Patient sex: M
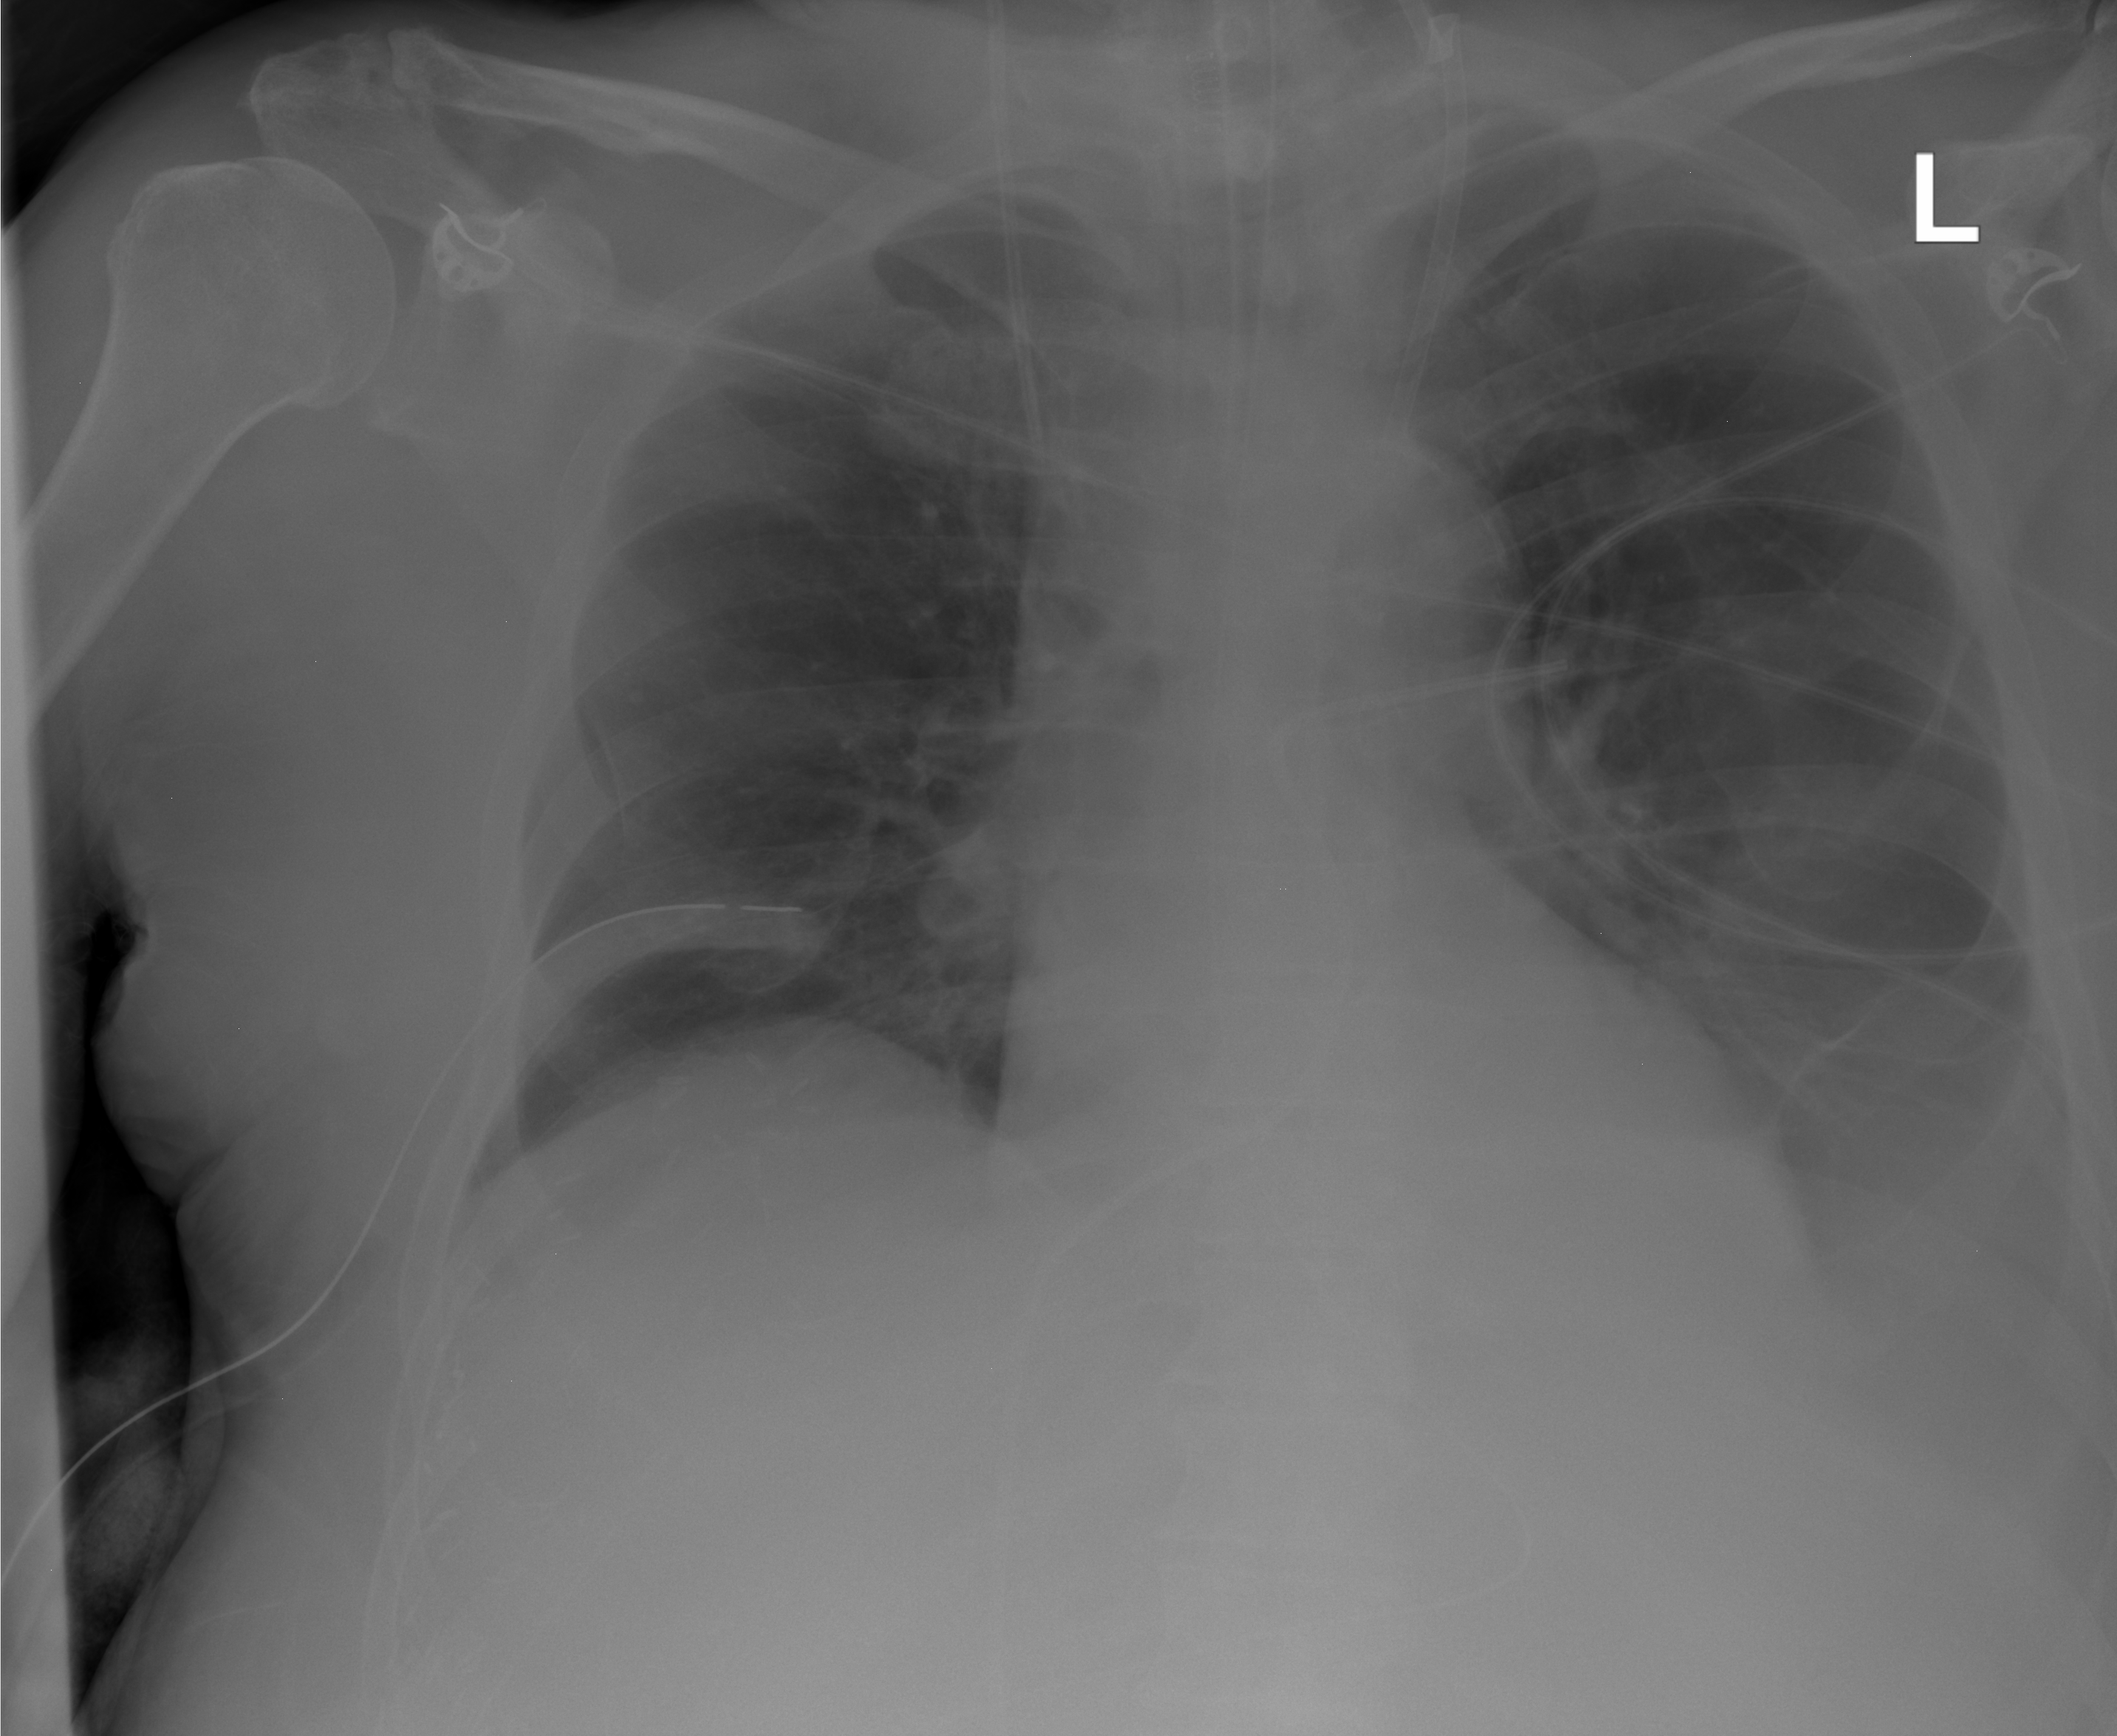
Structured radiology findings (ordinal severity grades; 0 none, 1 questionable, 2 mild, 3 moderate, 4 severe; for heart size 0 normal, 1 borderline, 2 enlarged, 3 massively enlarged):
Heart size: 0
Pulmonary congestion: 0
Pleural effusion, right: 0
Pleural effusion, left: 2
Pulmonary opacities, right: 0
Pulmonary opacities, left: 0
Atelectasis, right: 0
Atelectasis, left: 2